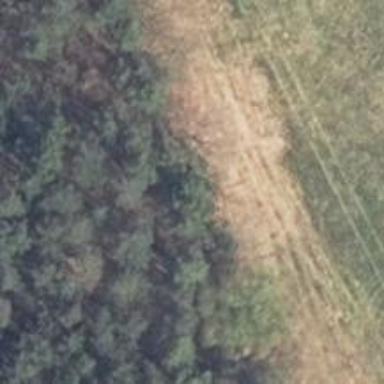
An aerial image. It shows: Hunting stand.